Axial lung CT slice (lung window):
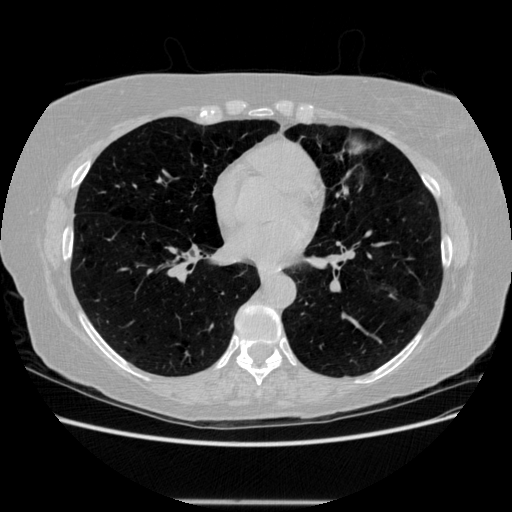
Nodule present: no